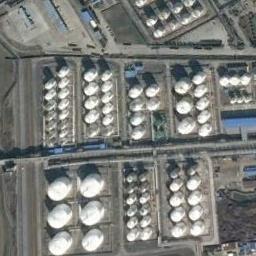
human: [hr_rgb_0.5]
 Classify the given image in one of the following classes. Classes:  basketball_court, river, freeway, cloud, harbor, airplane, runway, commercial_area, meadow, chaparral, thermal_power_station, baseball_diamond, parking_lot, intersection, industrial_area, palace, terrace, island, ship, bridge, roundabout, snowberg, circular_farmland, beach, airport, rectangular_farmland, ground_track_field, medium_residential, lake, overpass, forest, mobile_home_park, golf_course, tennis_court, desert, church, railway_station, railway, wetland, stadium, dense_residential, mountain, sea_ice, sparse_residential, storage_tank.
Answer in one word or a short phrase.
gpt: storage_tank